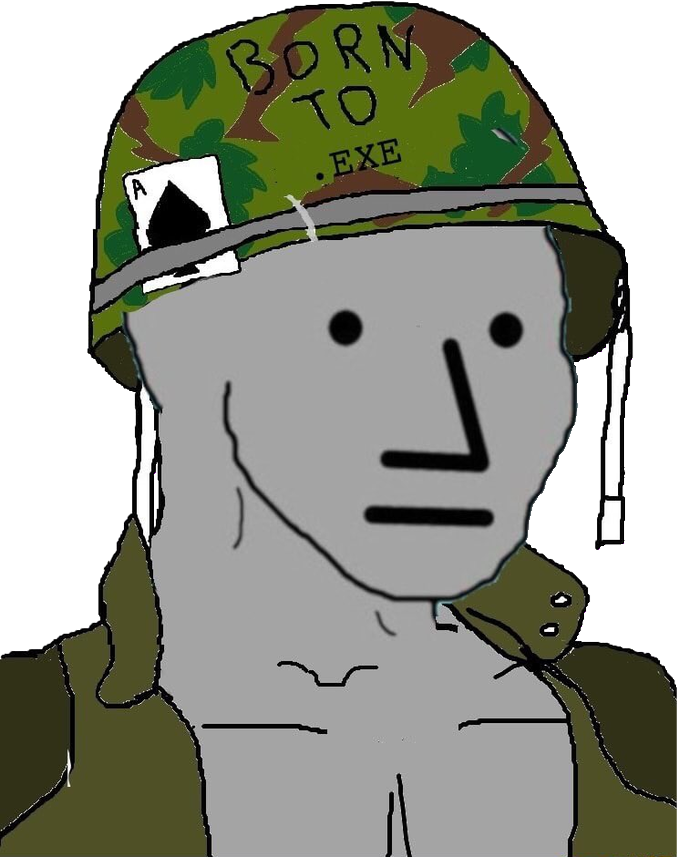
Label: 5_NPC